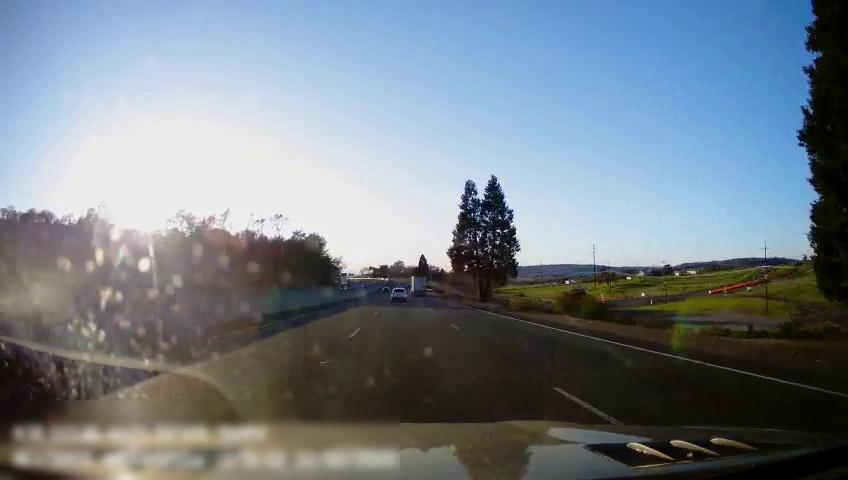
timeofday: Day
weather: Sunny
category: Drivable Space
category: Drivable Space
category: Vehicles | SUV
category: Vehicles | Other LV
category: Lanes | Current Lane
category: Lanes | Current Lane
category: Lanes | Alternate Lane
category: Lanes | Alternate Lane